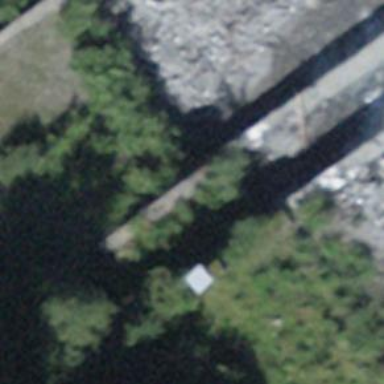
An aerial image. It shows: Check dam at location with retaining wall.